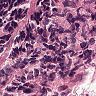
Metastatic tissue present: no